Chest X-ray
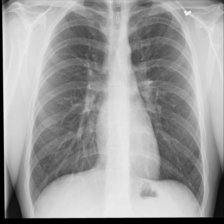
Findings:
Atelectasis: negative
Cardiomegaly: negative
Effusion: negative
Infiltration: negative
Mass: negative
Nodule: negative
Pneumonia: negative
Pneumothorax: negative
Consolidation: negative
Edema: negative
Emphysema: negative
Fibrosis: negative
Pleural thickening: negative
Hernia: negative